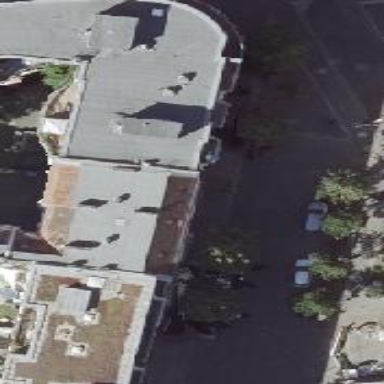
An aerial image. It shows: Apartment building with flat roof.